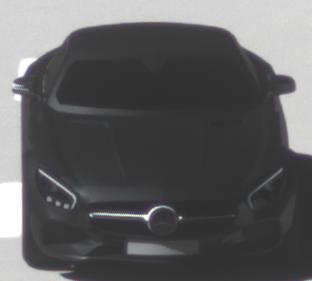
Make: Mercedes-Benz
Model: AMG GT Coupé
Detailed model: AMG GT (190) Coupé
Model produced from: 2014/10
Model produced until: 2017/01
Doors: 2
Color: black
Road condition: dry road
Daytime: midday
Contrast: high contrast